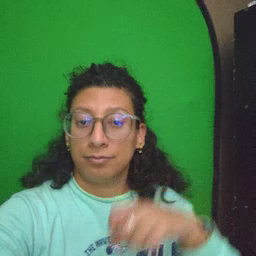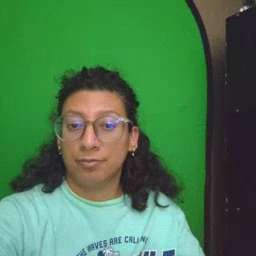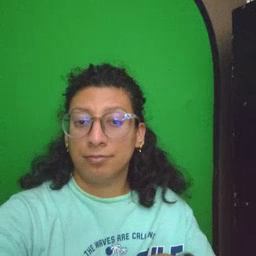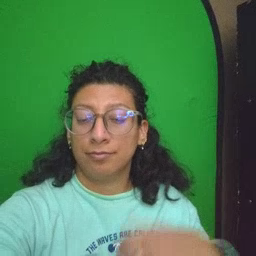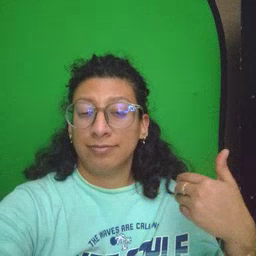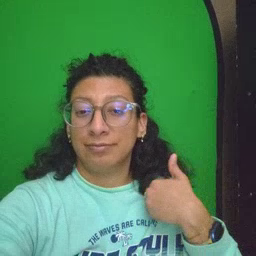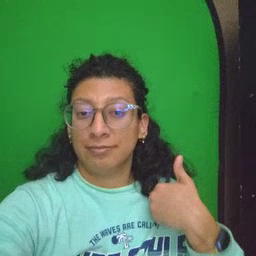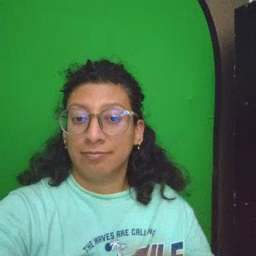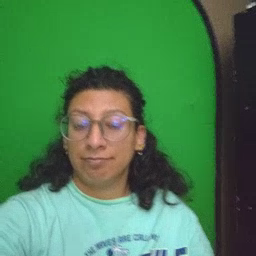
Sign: have